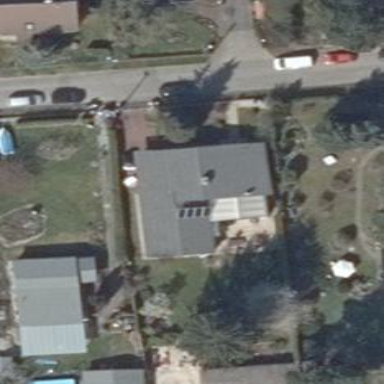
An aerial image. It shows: Detached building.